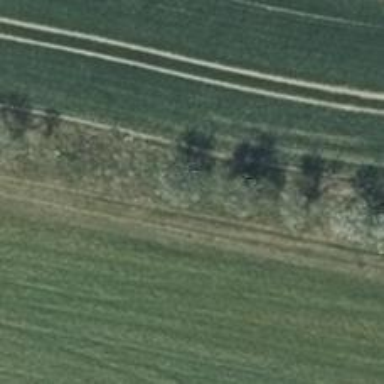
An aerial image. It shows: Row of deciduous broadleaved trees.